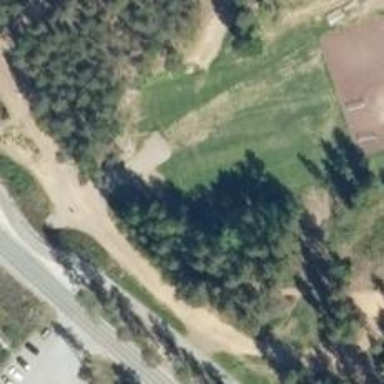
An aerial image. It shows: Nordic skiing track.